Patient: sex M, age 43
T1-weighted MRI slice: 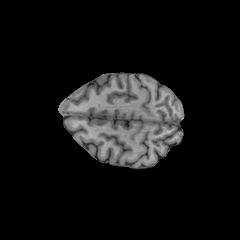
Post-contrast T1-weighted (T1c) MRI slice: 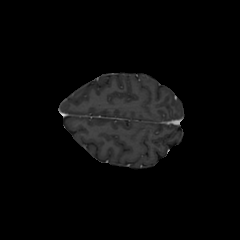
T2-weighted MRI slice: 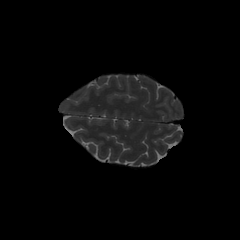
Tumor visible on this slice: no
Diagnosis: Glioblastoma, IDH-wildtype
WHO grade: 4